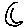
Label: moon